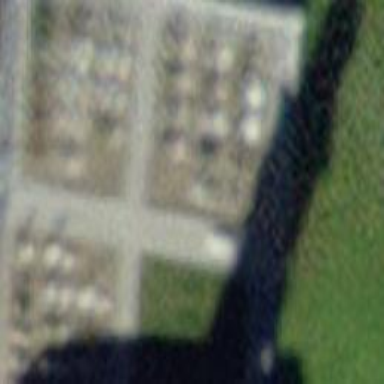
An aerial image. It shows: Graveyard.